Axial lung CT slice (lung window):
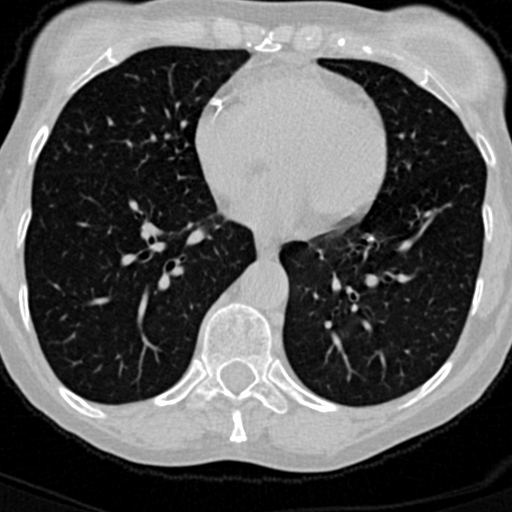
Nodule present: no